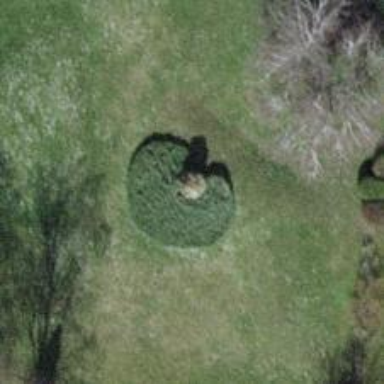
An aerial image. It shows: Park with evergreen needle-leaved trees.